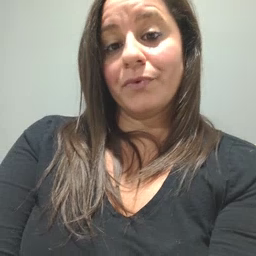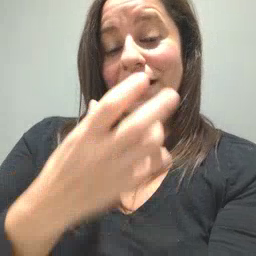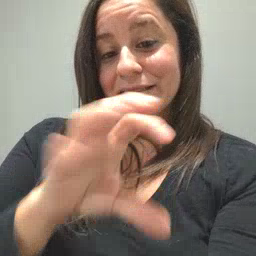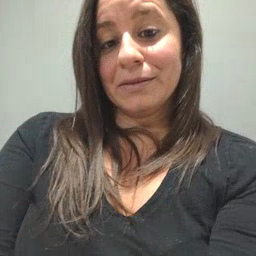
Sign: hot